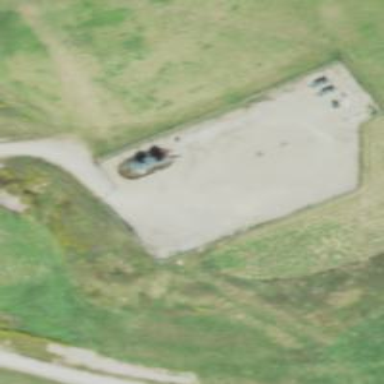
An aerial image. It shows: Storage tank with man-made structure.